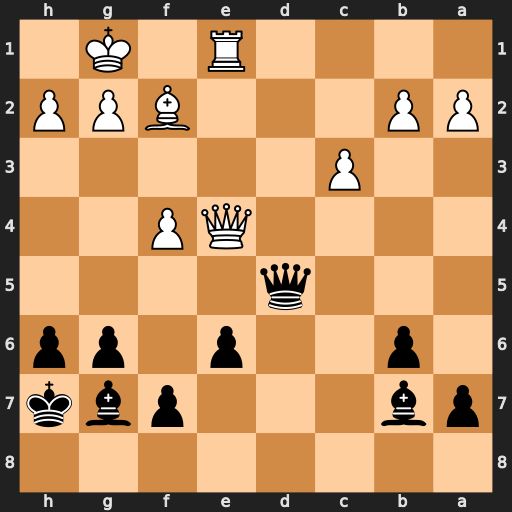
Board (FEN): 8/pb3pbk/1p2p1pp/3q4/4QP2/2P5/PP3BPP/4R1K1
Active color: b
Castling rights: -
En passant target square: -
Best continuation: Qxe4 Rxe4 Bxe4